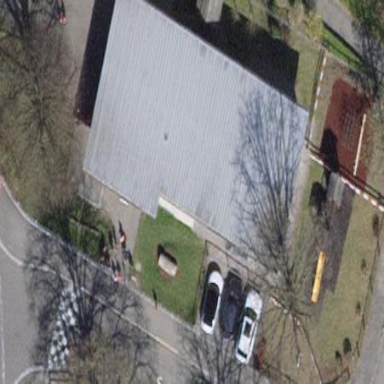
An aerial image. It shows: Kindergarten building.